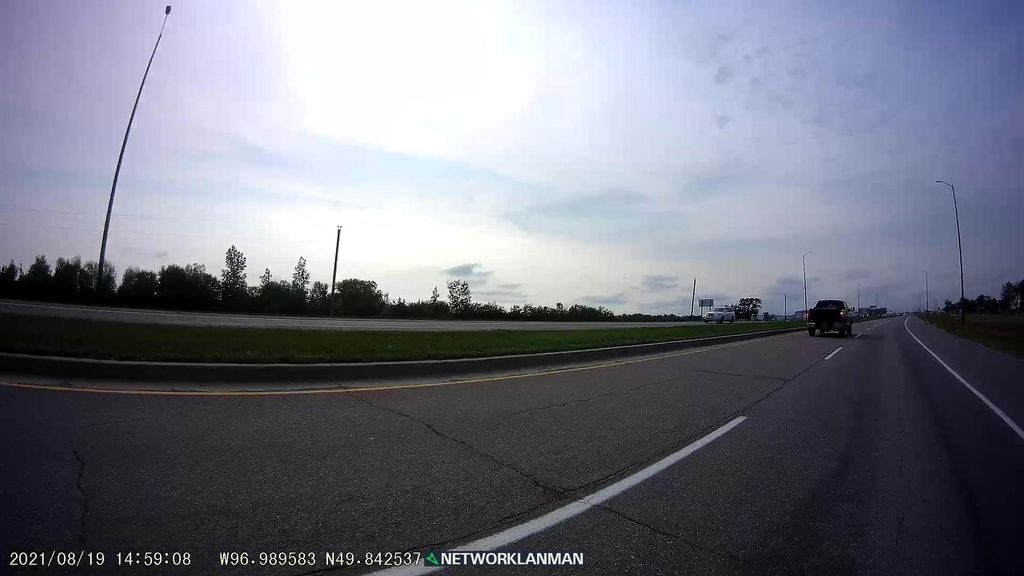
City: winnipeg